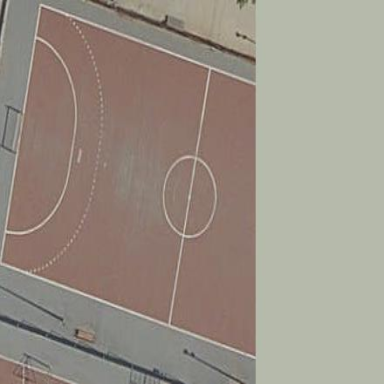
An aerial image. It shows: Soccer pitch for leisureland activities.